Interaction volume radius: 5 \u00c5
Interaction volume height: 45 \u00c5
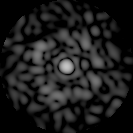
Disorder parameter: 0.834